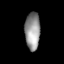
Tissue: lung
Cell type: Fibroblasts
Senescence score: 0.1959
Nuclear area (px): 557
Mean DAPI intensity: 147.745